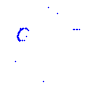
Particle: proton